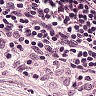
Metastatic tissue present: no